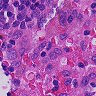
Metastatic tissue present: no